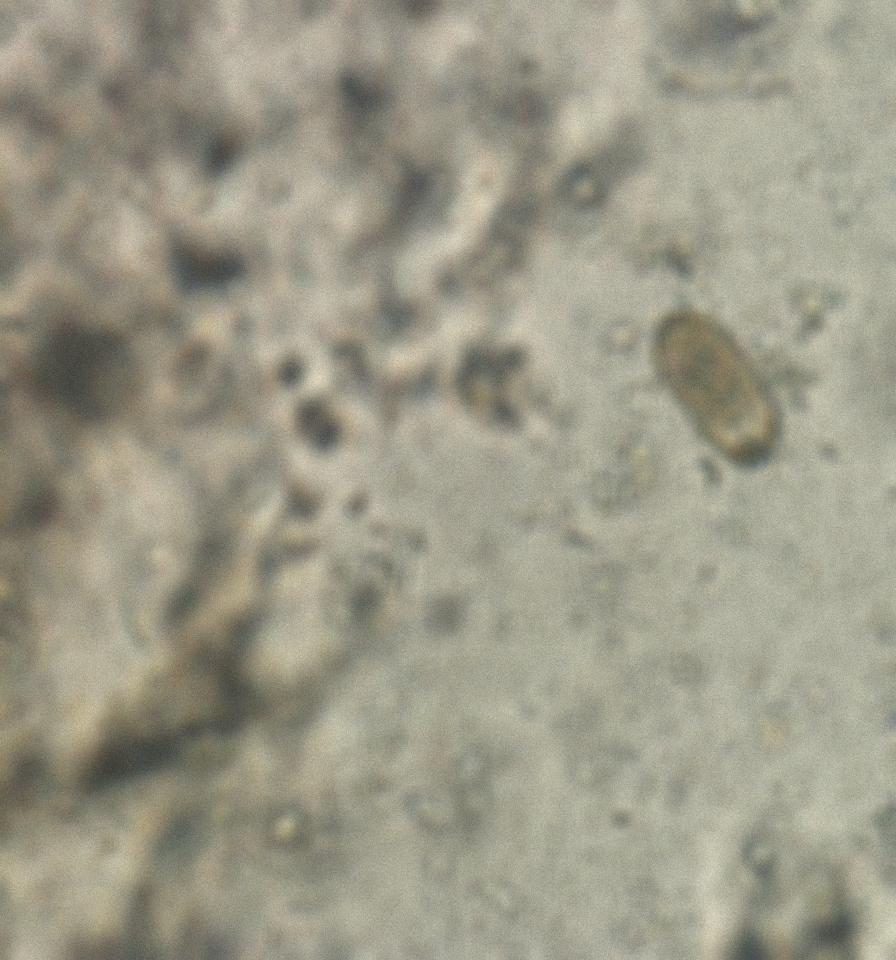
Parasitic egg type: Capillaria philippinensis